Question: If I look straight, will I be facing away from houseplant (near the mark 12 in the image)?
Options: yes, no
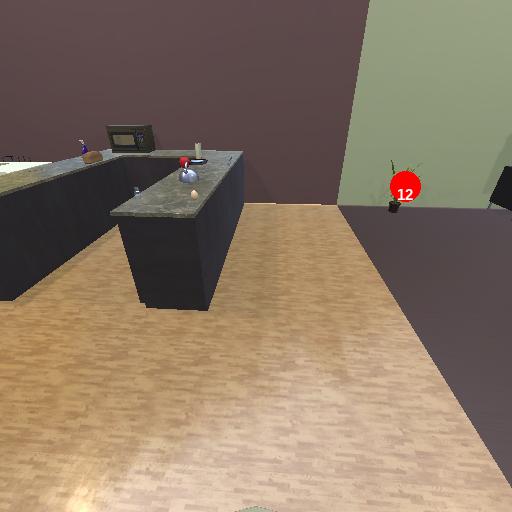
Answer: yes